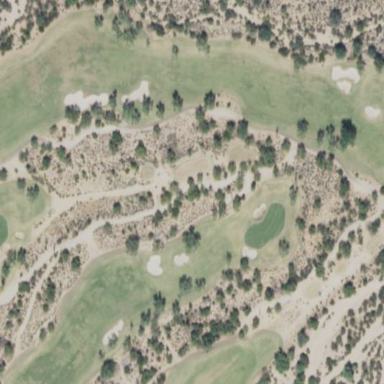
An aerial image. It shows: Rough area on grassy golf course.